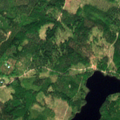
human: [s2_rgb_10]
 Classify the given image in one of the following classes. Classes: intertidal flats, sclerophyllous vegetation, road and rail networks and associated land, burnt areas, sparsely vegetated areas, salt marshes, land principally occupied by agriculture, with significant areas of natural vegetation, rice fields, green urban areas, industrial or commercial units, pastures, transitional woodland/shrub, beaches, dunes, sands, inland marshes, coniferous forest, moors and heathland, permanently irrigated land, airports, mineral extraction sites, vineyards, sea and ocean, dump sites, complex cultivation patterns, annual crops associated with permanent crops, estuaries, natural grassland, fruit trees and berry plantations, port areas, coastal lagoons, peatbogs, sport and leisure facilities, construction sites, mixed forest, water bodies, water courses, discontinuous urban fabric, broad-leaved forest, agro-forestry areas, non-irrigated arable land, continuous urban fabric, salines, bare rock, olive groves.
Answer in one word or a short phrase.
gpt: broad-leaved forest, mixed forest, transitional woodland/shrub, water bodies